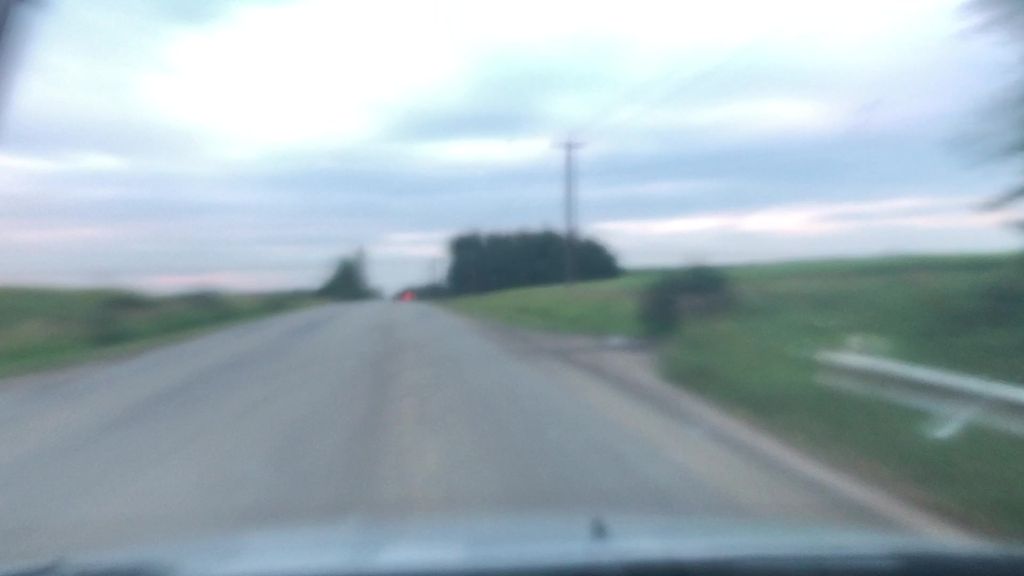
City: edmonton